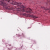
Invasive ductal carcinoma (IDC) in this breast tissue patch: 0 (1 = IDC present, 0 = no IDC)